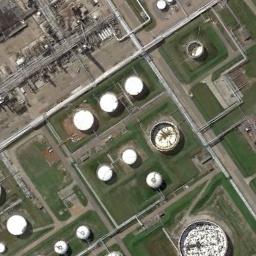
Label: storage_tank